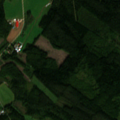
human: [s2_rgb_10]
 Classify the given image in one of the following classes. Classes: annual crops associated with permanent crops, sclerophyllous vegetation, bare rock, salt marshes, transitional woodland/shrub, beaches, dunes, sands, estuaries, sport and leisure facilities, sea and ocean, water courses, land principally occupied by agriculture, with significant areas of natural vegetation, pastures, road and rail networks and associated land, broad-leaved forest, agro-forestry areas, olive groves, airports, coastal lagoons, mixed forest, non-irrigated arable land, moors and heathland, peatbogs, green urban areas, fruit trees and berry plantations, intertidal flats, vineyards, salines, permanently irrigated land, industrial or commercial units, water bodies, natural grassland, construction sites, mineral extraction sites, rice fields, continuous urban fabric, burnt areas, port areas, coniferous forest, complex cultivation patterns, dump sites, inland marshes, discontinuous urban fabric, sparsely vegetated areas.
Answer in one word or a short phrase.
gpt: non-irrigated arable land, coniferous forest, mixed forest